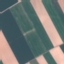
Land use / land cover class: AnnualCrop